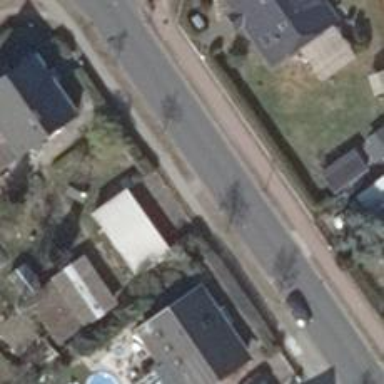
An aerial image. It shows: Footway along the road.